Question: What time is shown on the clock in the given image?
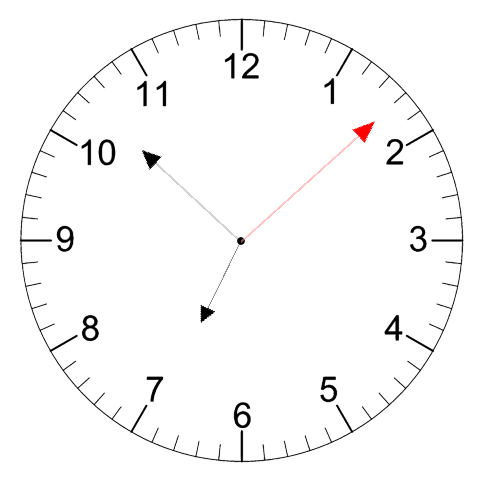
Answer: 06:52:08